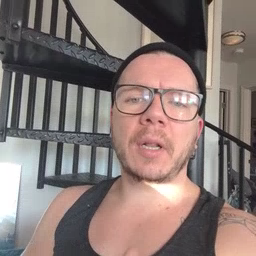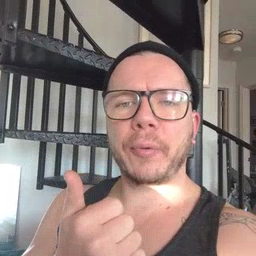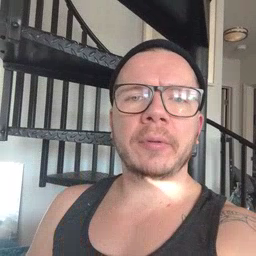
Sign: another